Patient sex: F
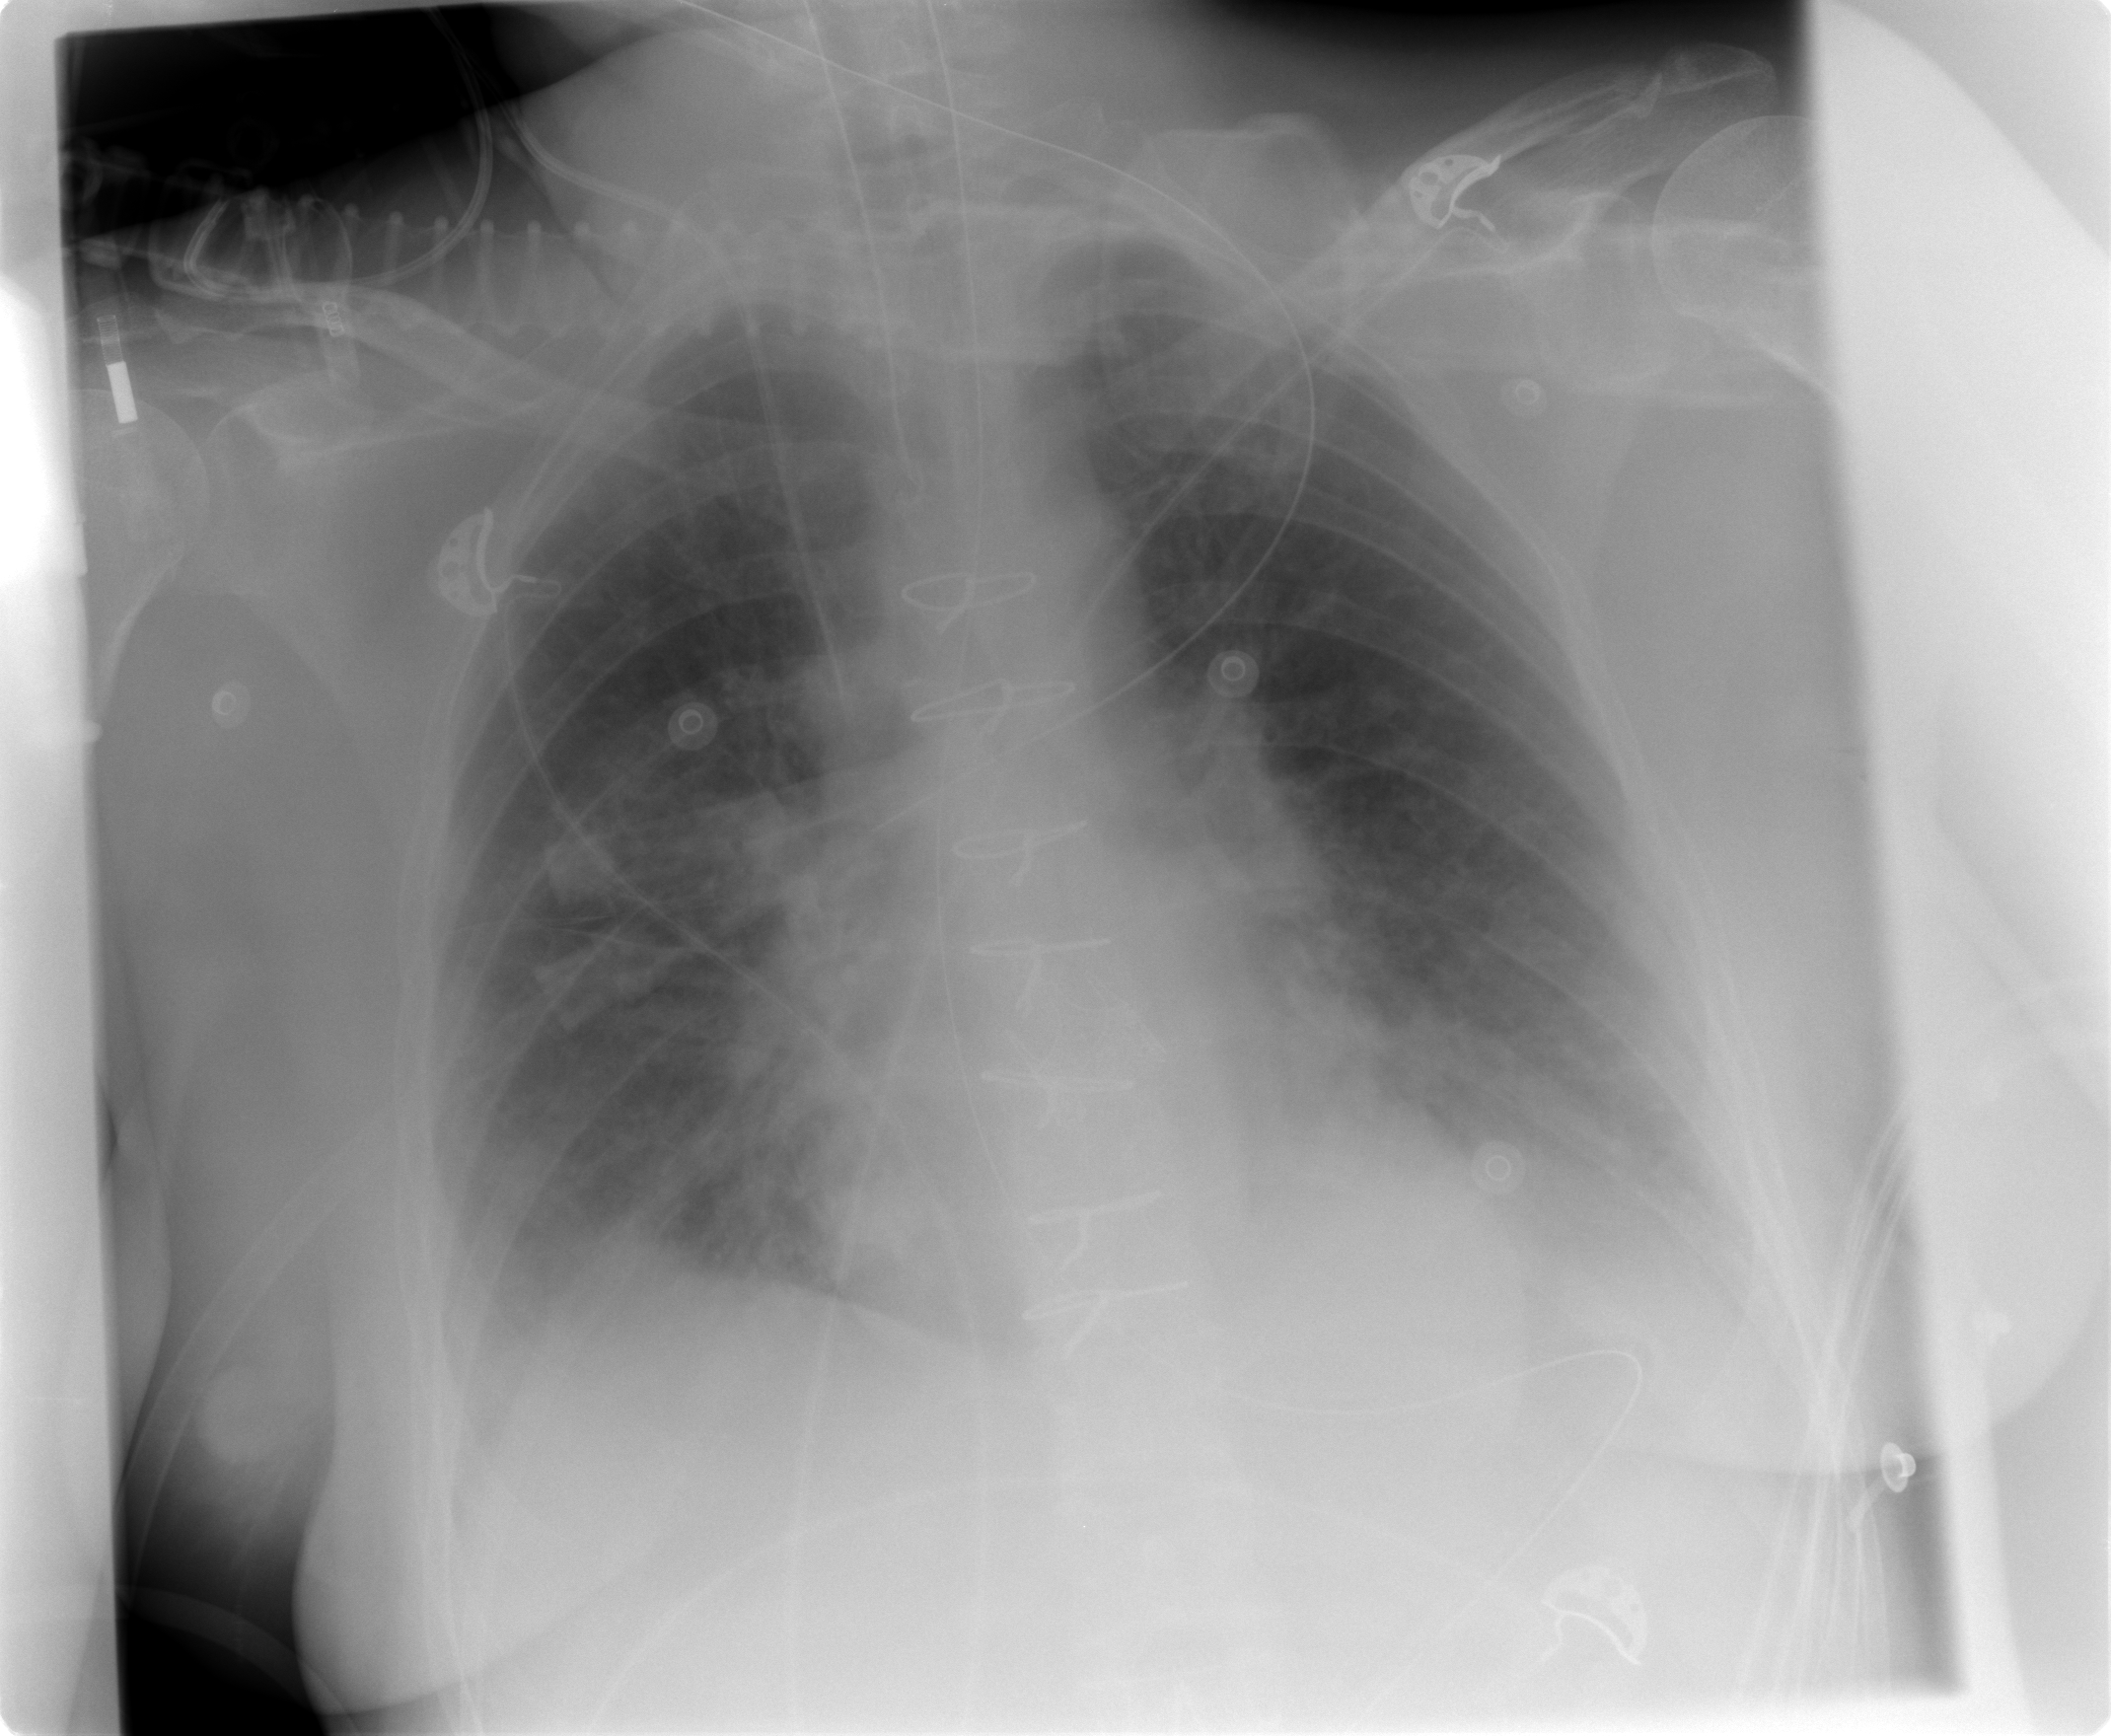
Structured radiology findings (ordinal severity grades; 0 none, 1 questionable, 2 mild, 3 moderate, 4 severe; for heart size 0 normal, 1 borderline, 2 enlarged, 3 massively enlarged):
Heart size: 0
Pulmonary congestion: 2
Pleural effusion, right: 1
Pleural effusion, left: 2
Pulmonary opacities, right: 2
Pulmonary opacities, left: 2
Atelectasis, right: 2
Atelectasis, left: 2